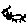
Label: cat